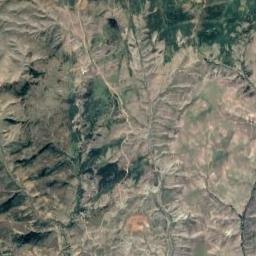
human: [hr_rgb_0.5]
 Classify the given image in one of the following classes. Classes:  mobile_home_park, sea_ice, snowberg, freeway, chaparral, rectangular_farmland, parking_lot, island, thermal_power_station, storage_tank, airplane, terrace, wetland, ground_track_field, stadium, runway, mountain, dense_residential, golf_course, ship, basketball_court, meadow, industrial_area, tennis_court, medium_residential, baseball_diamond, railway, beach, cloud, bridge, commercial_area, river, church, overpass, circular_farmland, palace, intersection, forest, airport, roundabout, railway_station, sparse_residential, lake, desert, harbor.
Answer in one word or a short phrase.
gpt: mountain